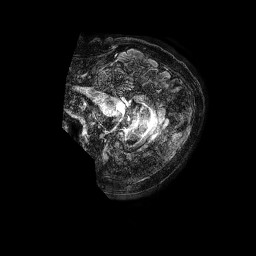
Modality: FLAIR
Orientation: sagittal
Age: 72
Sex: female
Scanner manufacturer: philips
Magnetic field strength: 1.5 T
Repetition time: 4.8 s
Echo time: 0.3 s